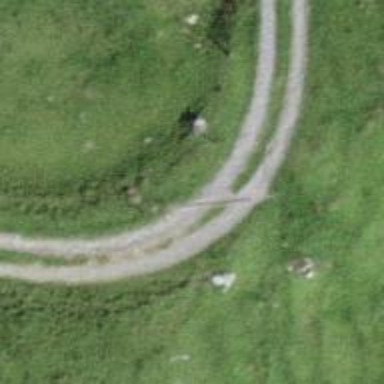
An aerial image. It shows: Gravel track with grade 3 tracktype.